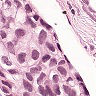
Metastatic tissue present: yes